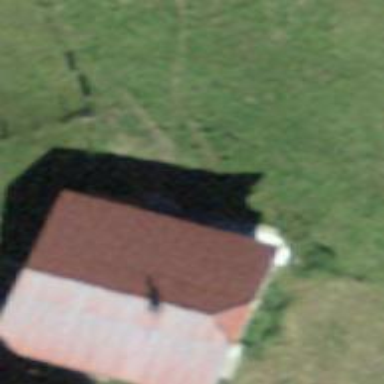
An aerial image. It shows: Cabin.